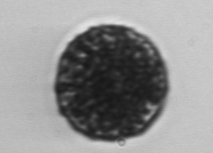
Label: Vicicitus_globosus